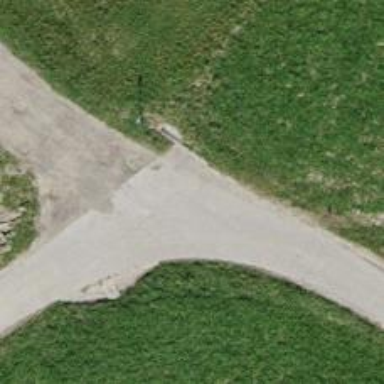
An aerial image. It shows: Unclassified road with grade1 track type.